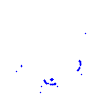
Particle: proton